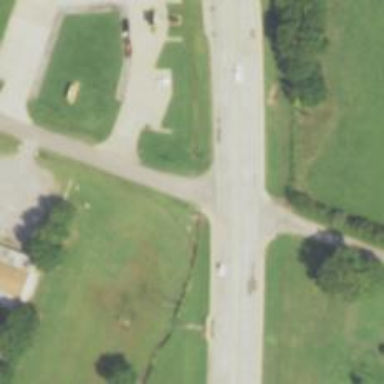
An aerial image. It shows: Stop road.